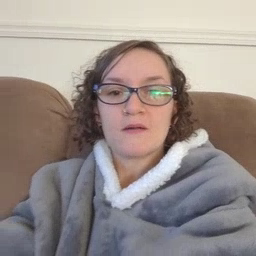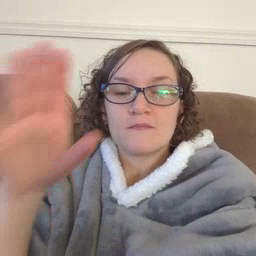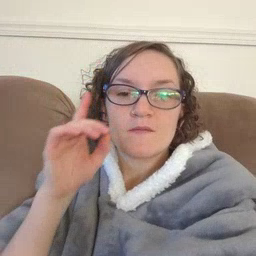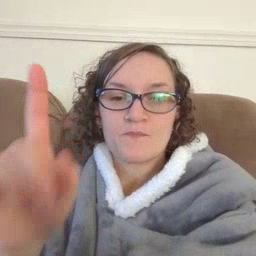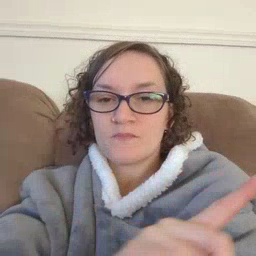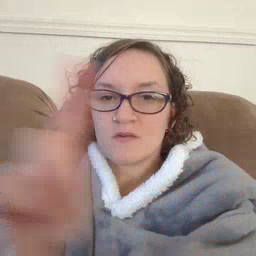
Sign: eye